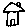
Label: house